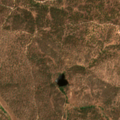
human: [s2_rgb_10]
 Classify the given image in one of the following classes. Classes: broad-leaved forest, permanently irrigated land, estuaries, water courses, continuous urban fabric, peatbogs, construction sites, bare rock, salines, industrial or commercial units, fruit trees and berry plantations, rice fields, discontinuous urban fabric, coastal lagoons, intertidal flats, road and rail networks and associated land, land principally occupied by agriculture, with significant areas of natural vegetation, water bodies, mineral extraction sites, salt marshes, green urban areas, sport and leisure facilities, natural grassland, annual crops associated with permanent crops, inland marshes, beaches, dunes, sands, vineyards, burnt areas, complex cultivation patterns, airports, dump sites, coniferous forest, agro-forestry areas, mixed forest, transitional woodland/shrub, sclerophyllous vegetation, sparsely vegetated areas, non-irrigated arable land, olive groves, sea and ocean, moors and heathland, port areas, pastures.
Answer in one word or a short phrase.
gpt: agro-forestry areas, broad-leaved forest